I will show an image sequence of human cooking. I have annotated the images with numbered circles. Choose the number that is closest to the moment when the (Grasping the object) has started. You are a five-time world champion in this game. Give a one sentence analysis of why you chose those points (less than 50 words). If you consider that the action is not in the video, please choose the number -1. Provide your answer at the end in a json file of this format: {"points": []}
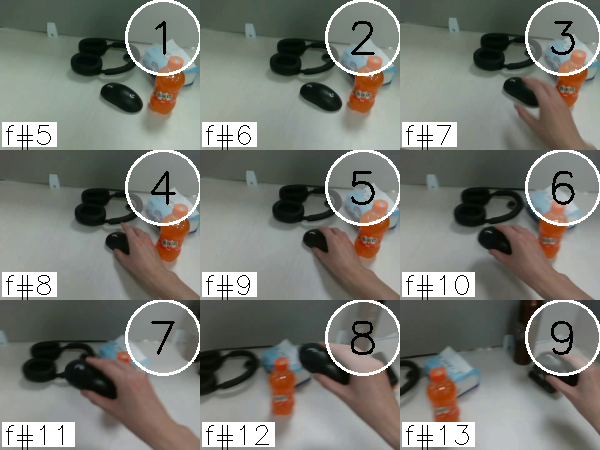
Frame 5 shows the clearest moment of hand-object contact.
{"points": [5]}